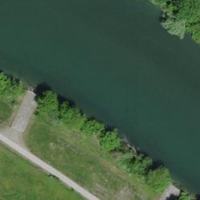
EUNIS habitat code: 15
Species observed at this site:
Bufo bufo
Salvia pratensis